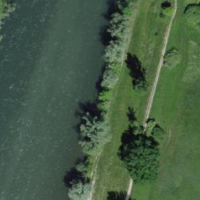
EUNIS habitat code: 23
Species observed at this site:
Papilio machaon
Coenonympha pamphilus
Erynnis tages
Gonepteryx rhamni
Iris sibirica
Pieris rapae
Polyommatus icarus